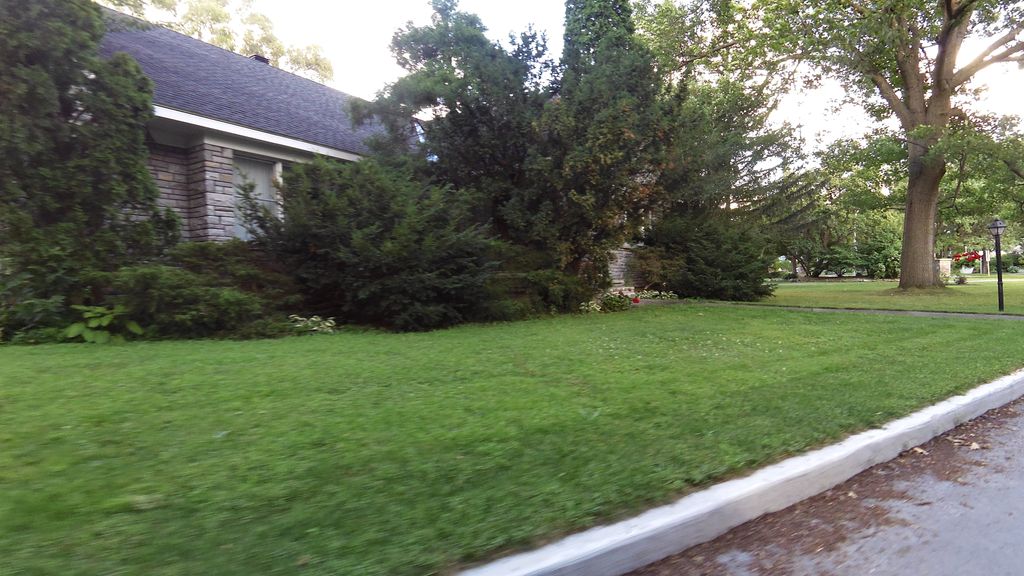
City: ottawa-gatineau